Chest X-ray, PA view. Patient: 47 years old, sex M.
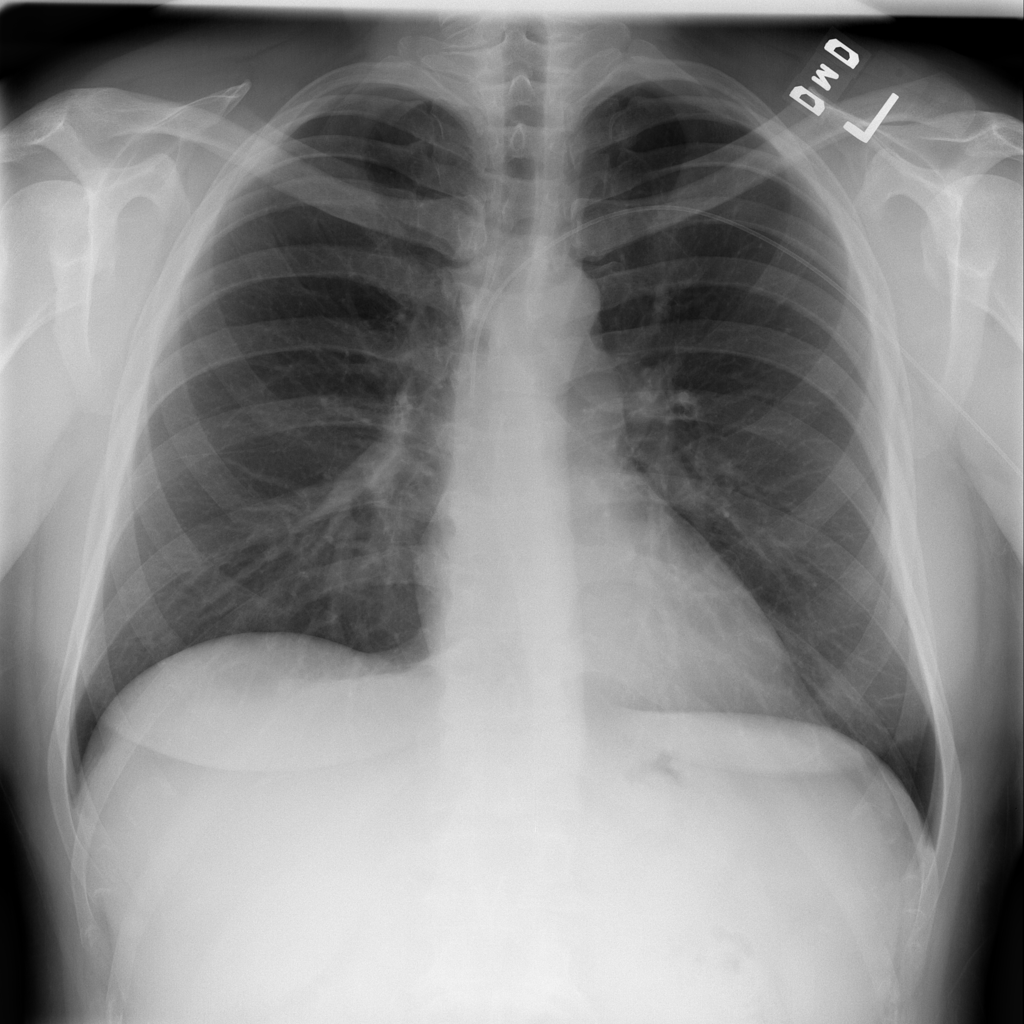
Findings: No Finding